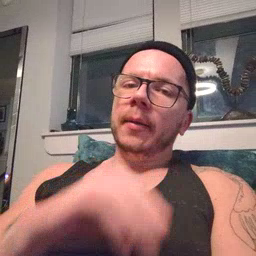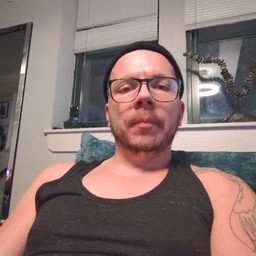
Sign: bed